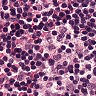
Metastatic tissue present: no